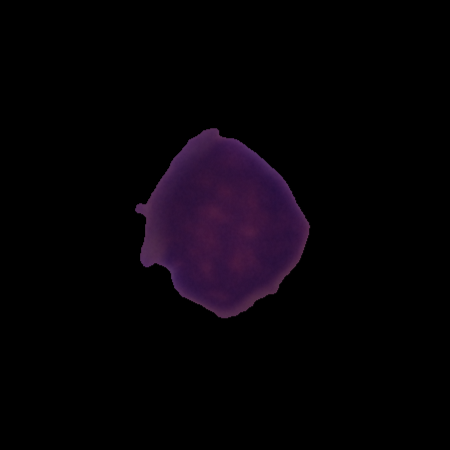
Label: healthy